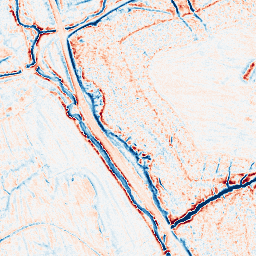
Category: classical
Decomposition family: gaussian
Decomposition parameters: sigma: 2
Upsampling method: quadratic
Upsampling parameters: scale: 8
Upsampling scale: 8